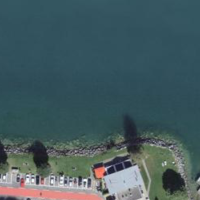
EUNIS habitat code: 14
Species observed at this site:
Chroicocephalus ridibundus
Corvus corone
Araneus diadematus
Podiceps cristatus
Larus michahellis
Perca fluviatilis
Salix caprea
Motacilla alba